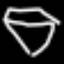
Label: diamond